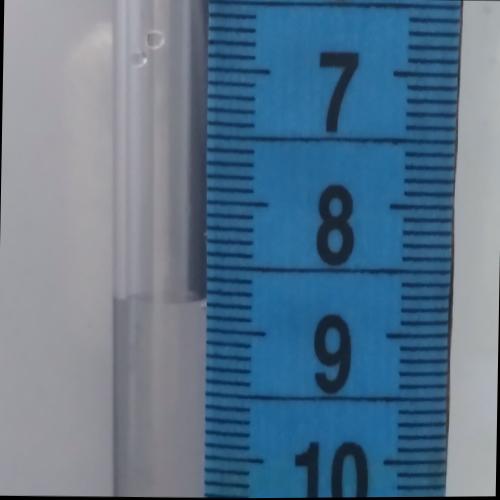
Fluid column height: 8.8 cm